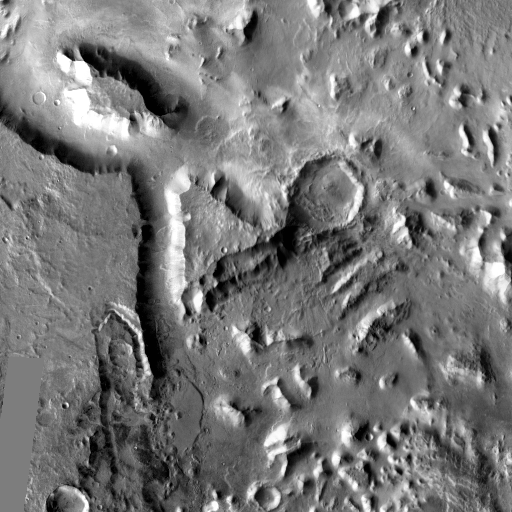
Crater classes present: Background, Other, Buried